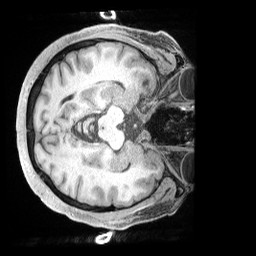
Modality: T1w
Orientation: axial
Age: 36
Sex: male
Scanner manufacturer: siemens
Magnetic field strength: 3 T
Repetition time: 2 s
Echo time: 0.00211 s